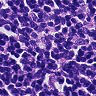
Metastatic tissue present: no